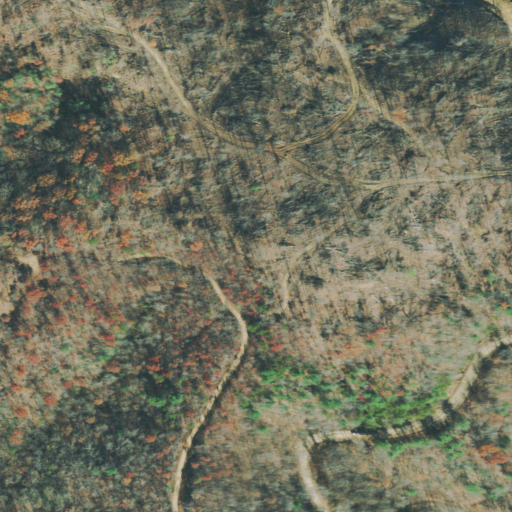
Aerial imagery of ridge(s) in Tennessee named Brimstone Ridge containing only deciduous forest